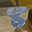
Label: 8